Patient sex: F
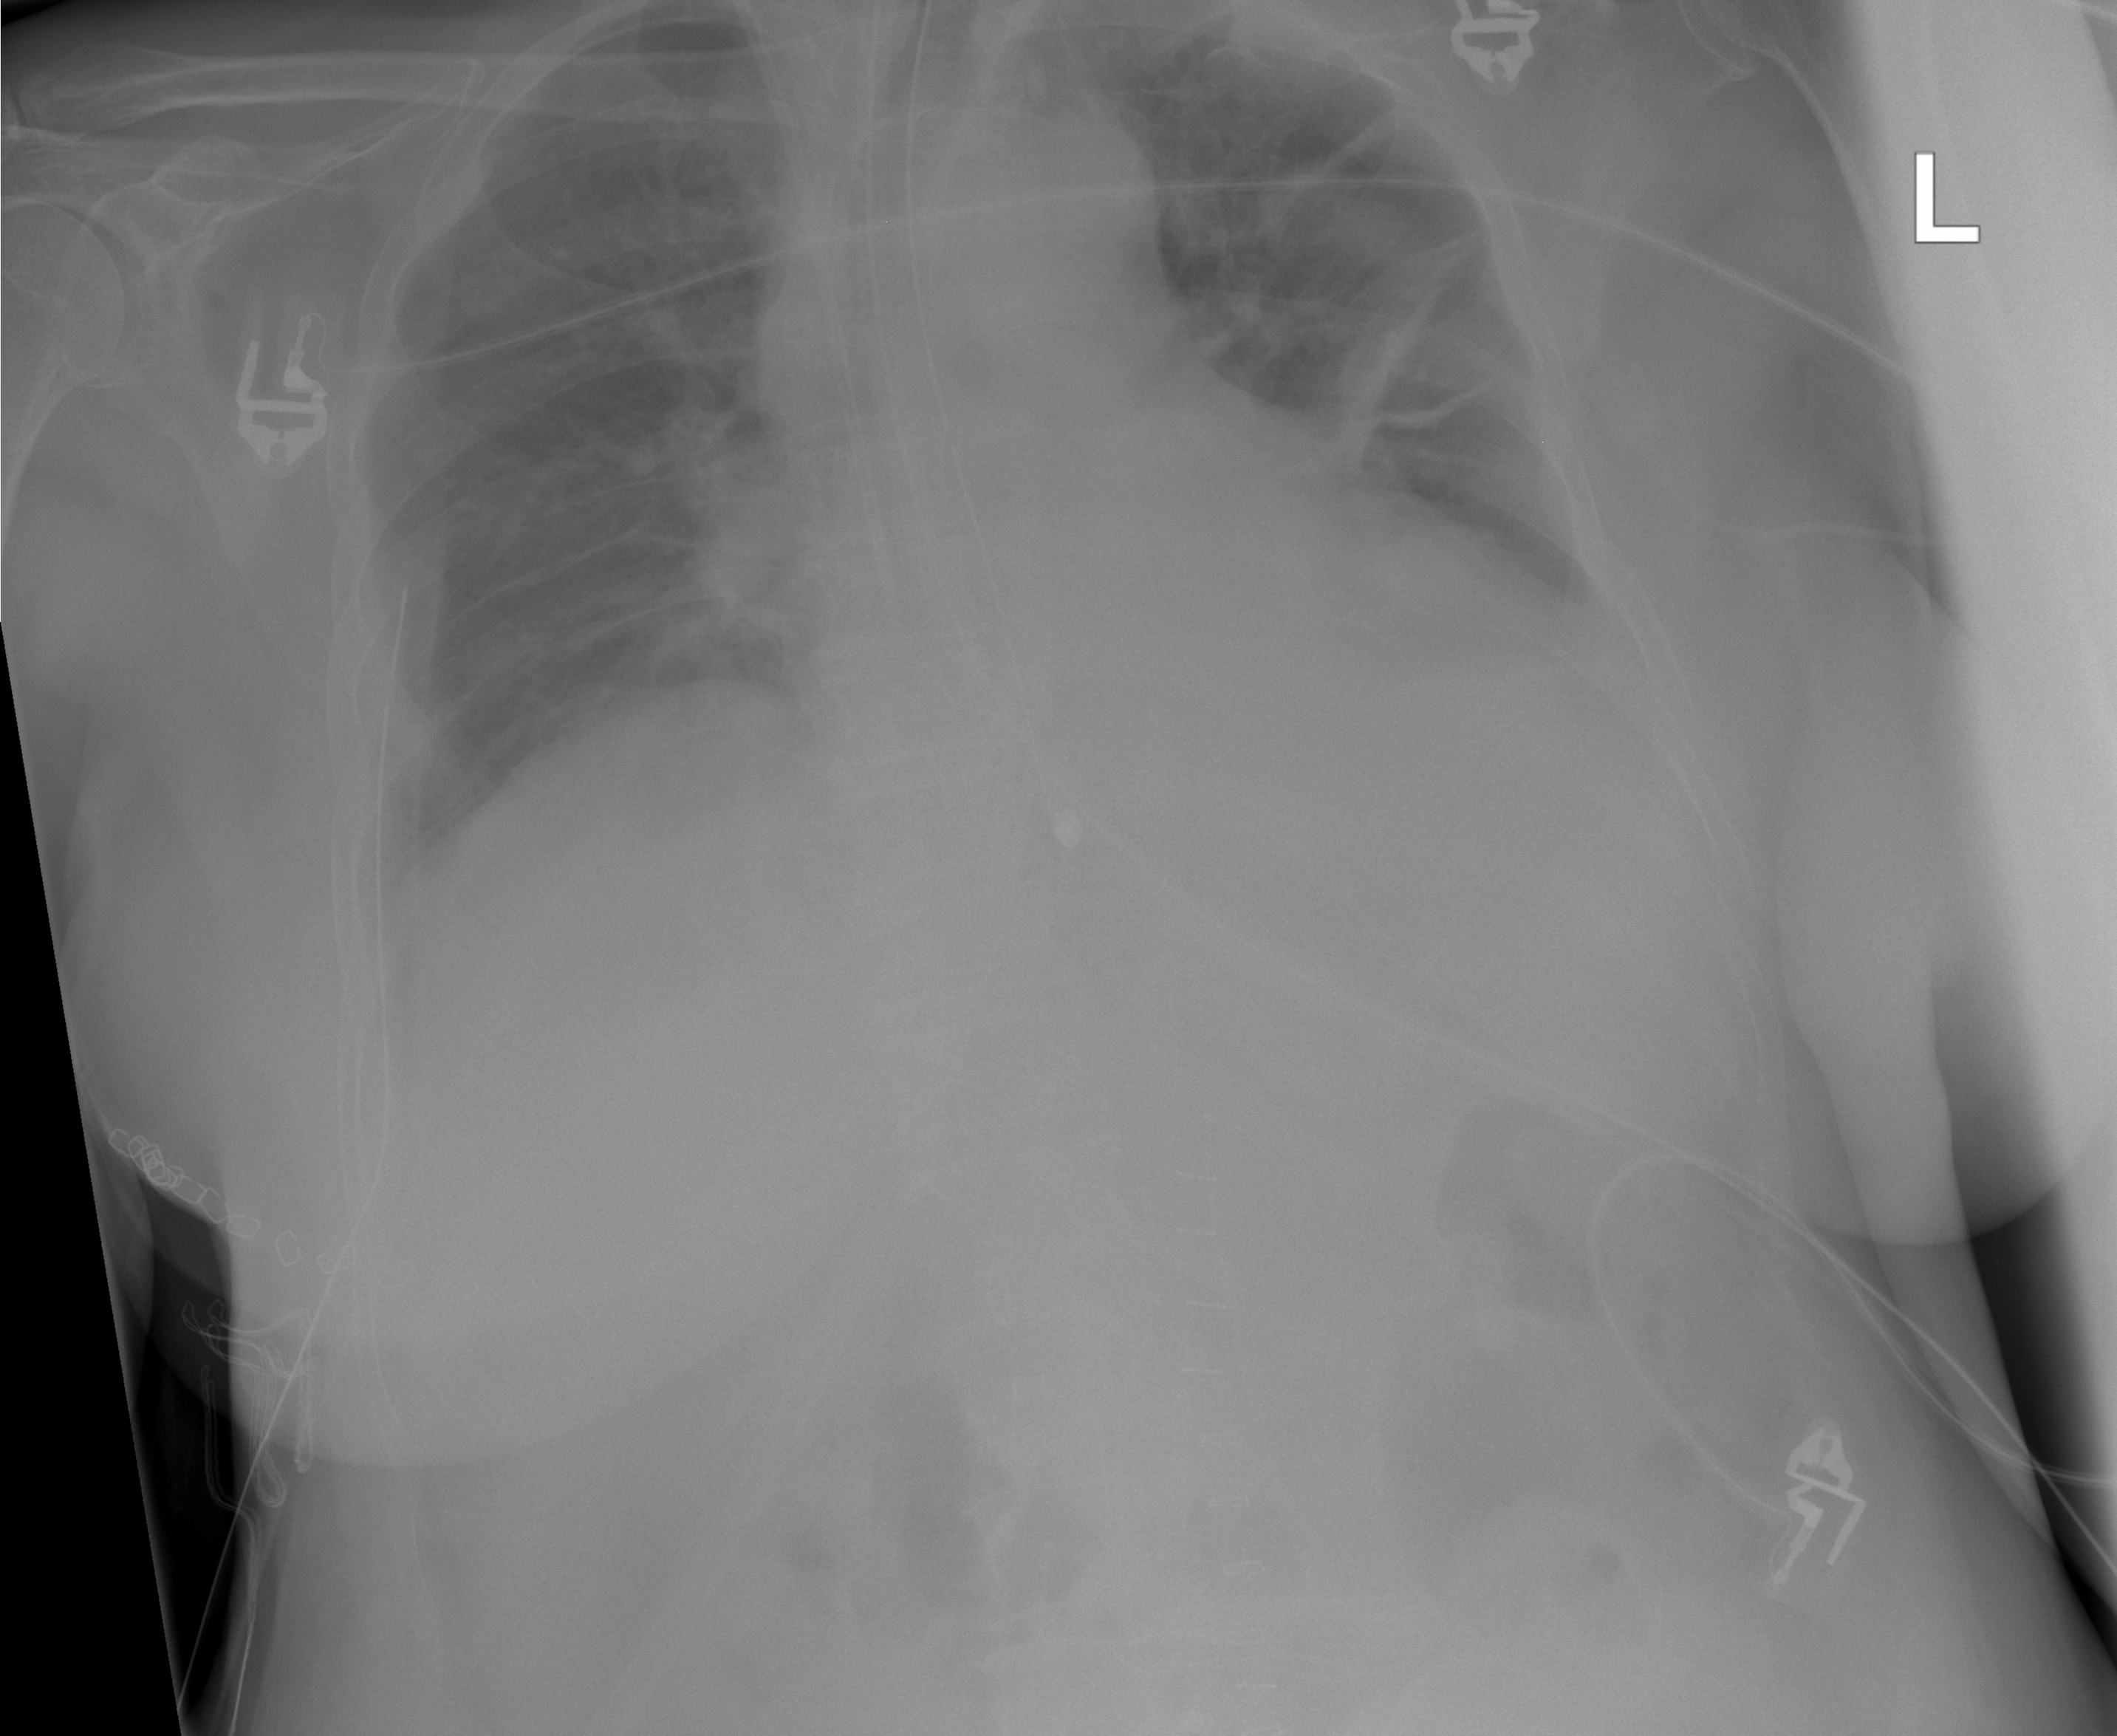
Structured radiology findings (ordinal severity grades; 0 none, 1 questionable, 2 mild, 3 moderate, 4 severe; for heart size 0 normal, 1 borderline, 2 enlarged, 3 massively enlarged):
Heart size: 1
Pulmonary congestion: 2
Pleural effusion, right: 0
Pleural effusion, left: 2
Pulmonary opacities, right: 0
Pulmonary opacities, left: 0
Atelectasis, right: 0
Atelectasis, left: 2